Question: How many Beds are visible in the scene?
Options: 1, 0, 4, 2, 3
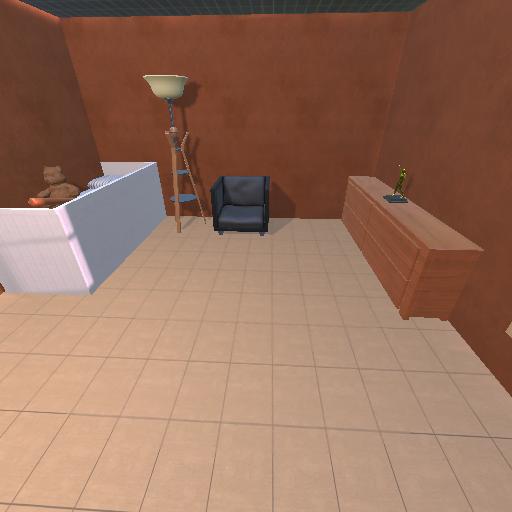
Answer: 1